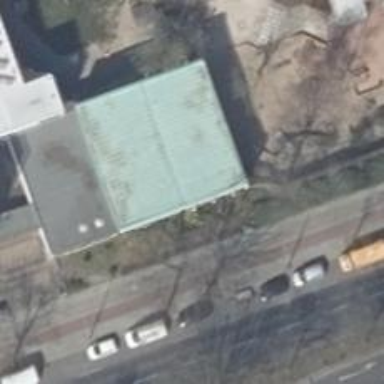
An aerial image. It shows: Kindergarten.